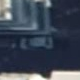
Vehicle type: Car